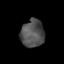
Tissue: prostate
Cell type: T cells
Senescence score: 0.2442
Nuclear area (px): 640
Mean DAPI intensity: 80.55